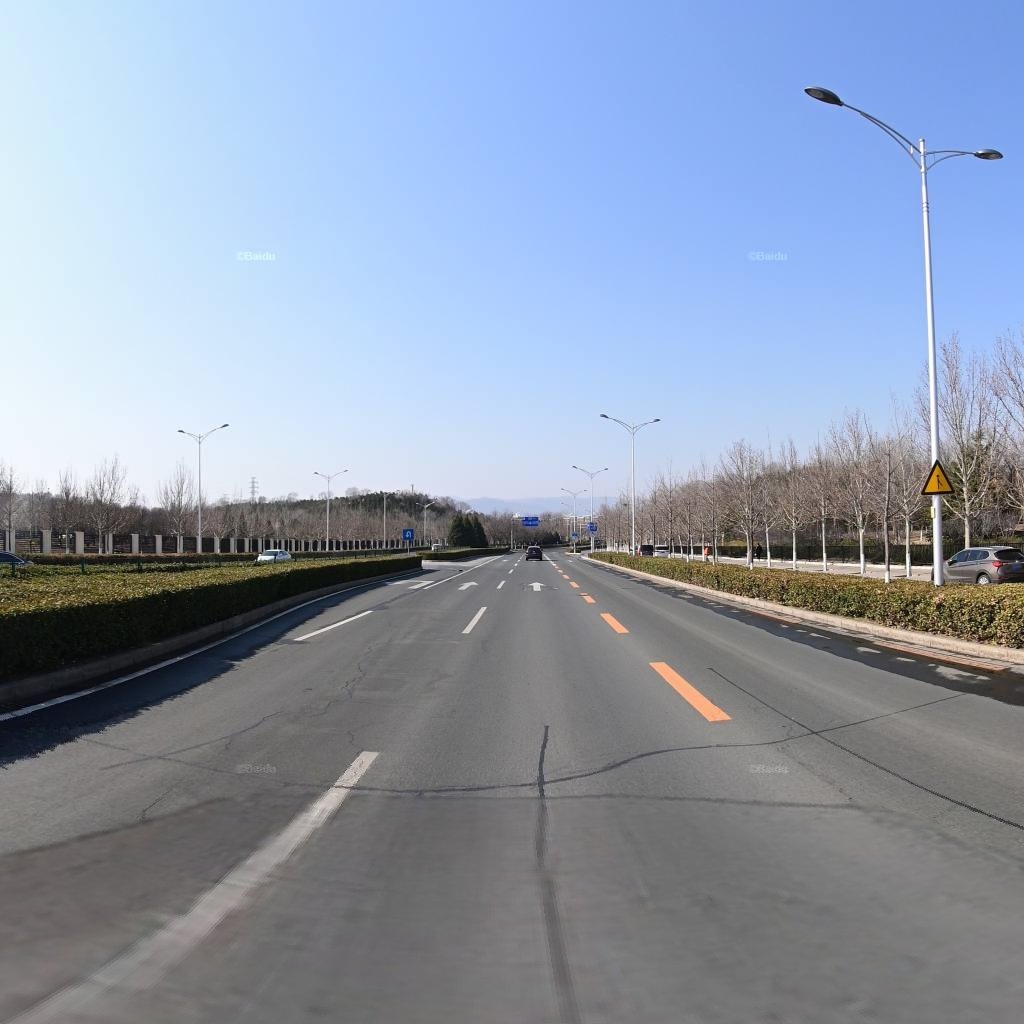
Region: Haidian
Road damage annotations: longitudinal crack, longitudinal patch, longitudinal patch, longitudinal patch, transverse patch, longitudinal crack, longitudinal crack